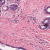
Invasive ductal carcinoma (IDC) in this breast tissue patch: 0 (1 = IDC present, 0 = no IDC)